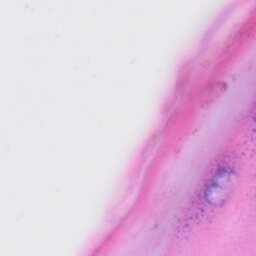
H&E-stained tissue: Skin